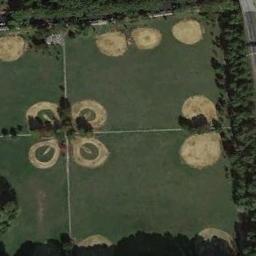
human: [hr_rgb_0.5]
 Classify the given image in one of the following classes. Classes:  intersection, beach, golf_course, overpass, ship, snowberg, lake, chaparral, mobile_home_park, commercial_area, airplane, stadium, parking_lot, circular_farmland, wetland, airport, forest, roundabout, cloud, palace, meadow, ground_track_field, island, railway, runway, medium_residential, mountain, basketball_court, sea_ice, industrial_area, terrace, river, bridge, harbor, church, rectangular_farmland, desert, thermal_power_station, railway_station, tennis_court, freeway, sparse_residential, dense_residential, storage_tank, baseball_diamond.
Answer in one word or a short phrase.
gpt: baseball_diamond